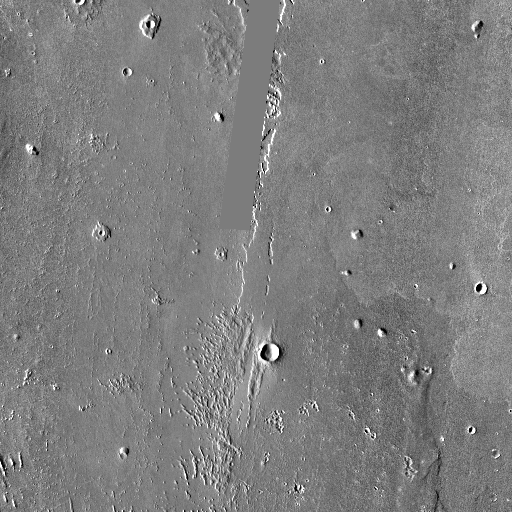
Crater classes present: Background, Other, Layered, Secondary